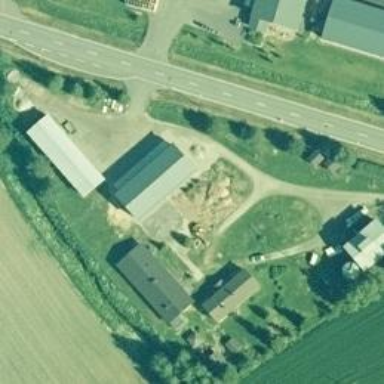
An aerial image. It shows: Farmyard area.